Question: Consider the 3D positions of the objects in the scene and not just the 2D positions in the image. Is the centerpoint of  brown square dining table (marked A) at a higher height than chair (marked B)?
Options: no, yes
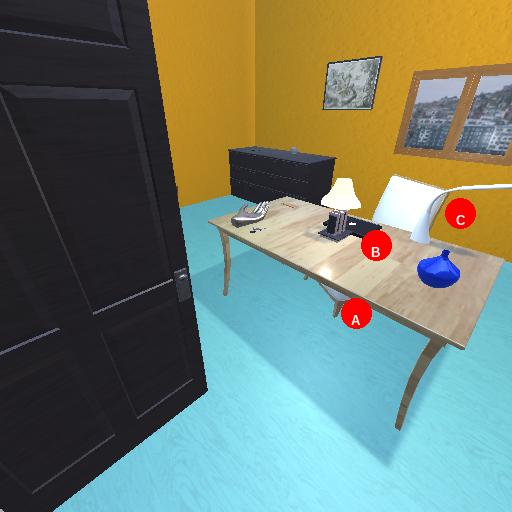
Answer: no